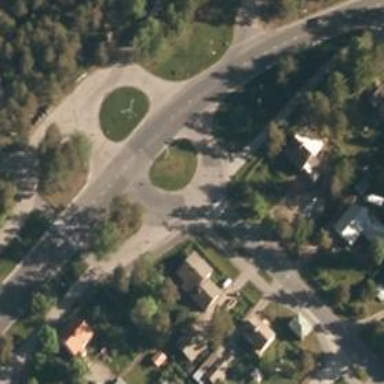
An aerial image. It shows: Road with "give way" sign.